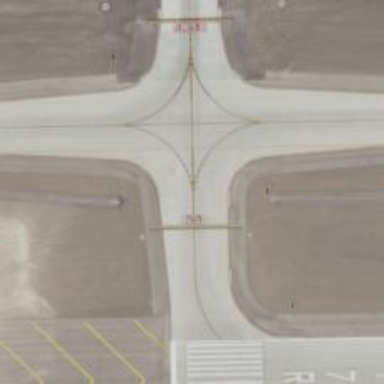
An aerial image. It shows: Image of taxiway at airport.